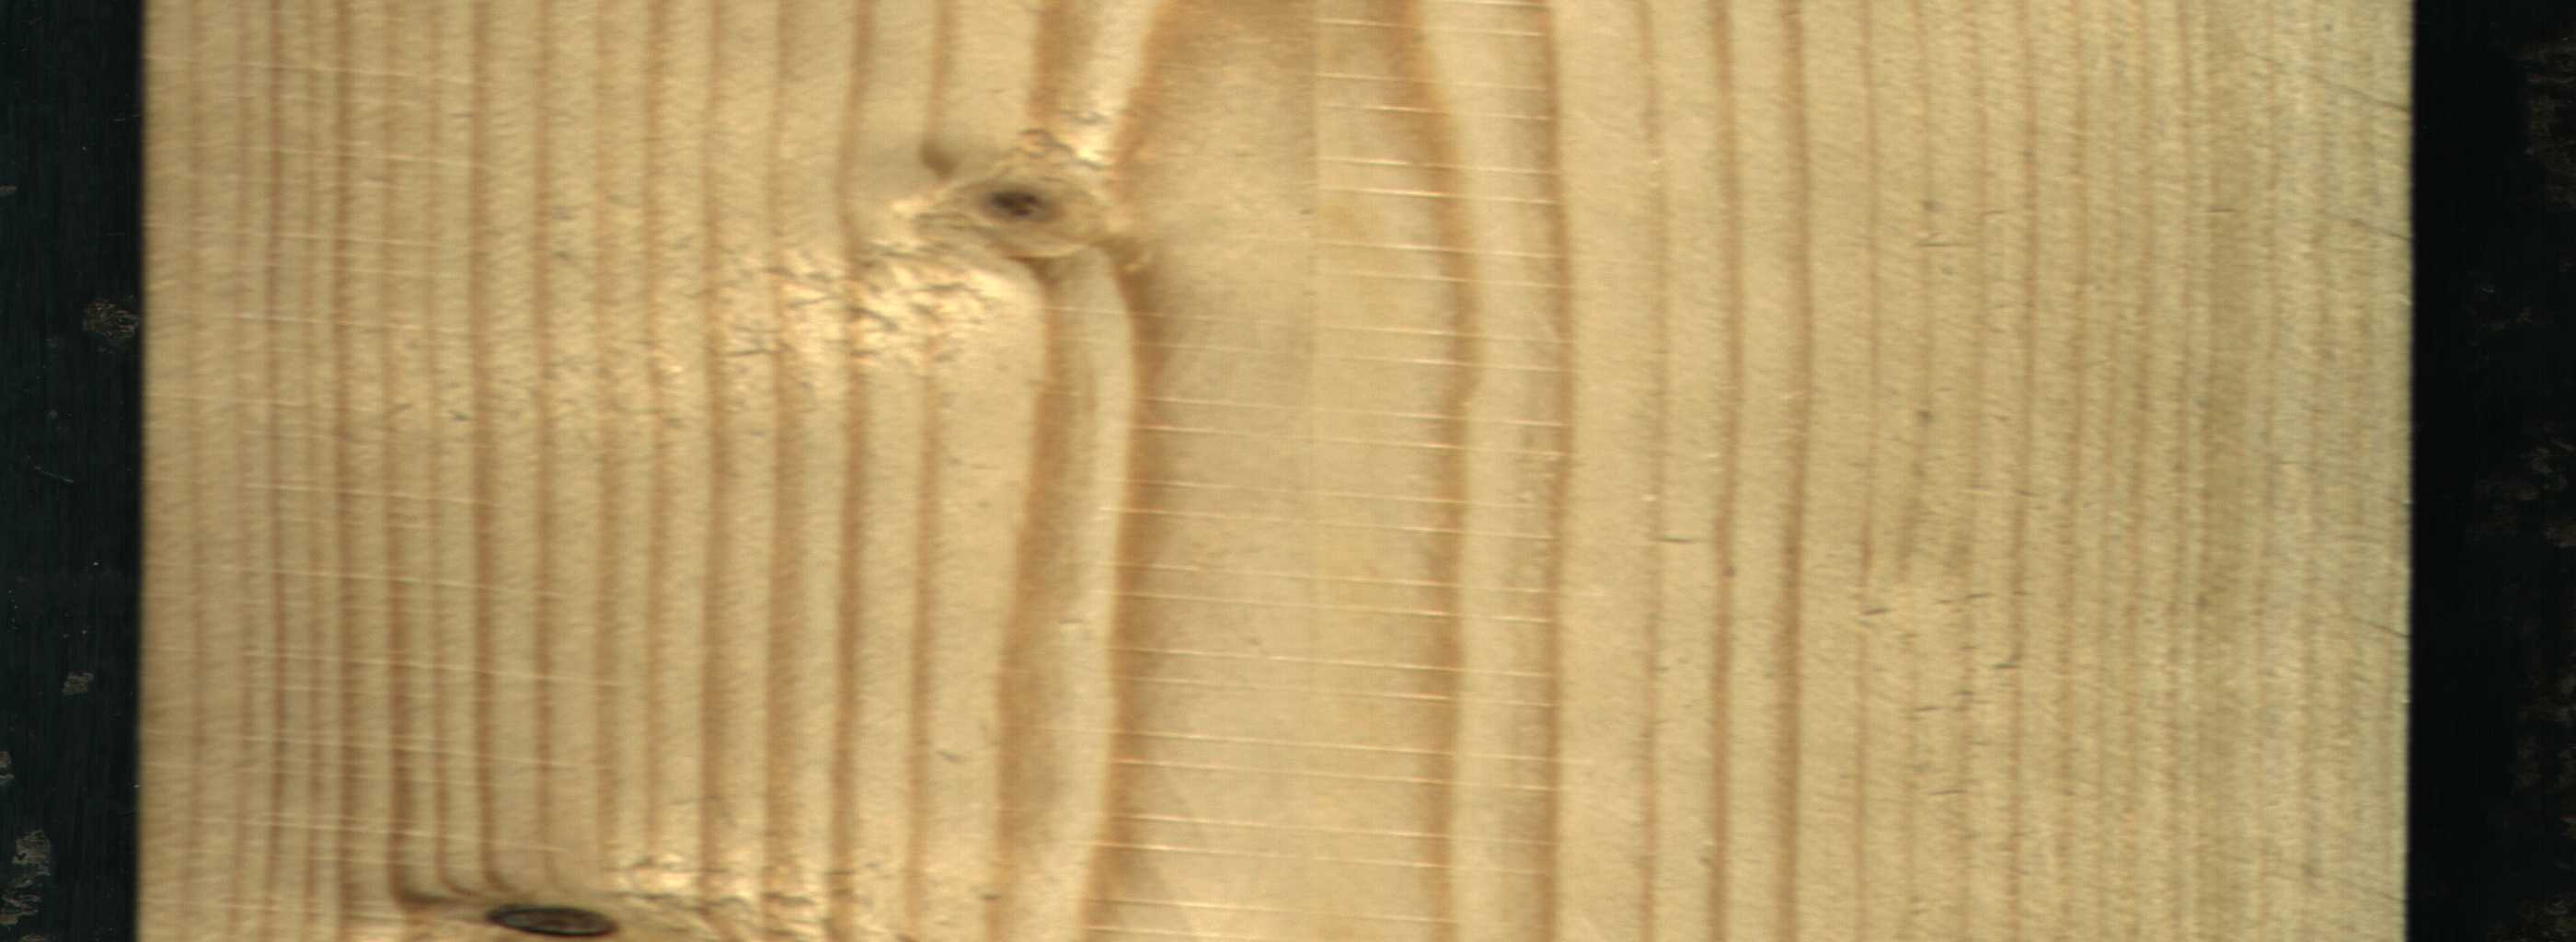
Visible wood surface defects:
Dead_Knot
Live_Knot